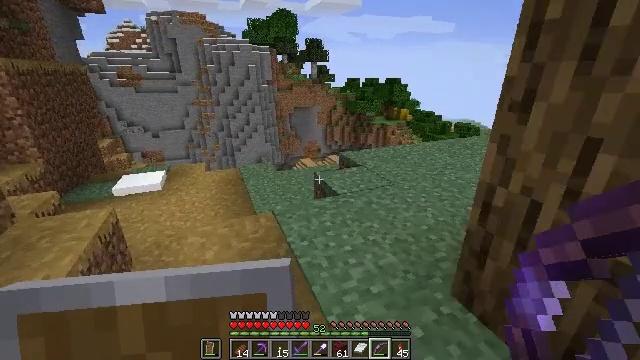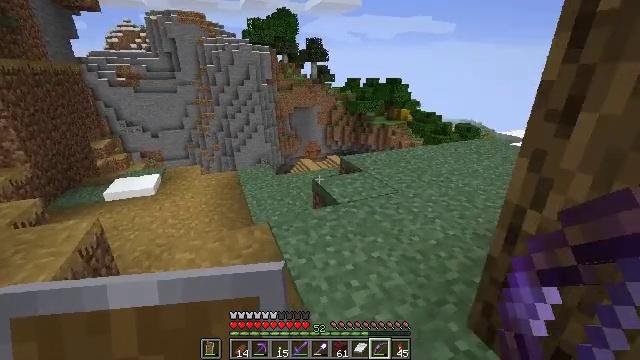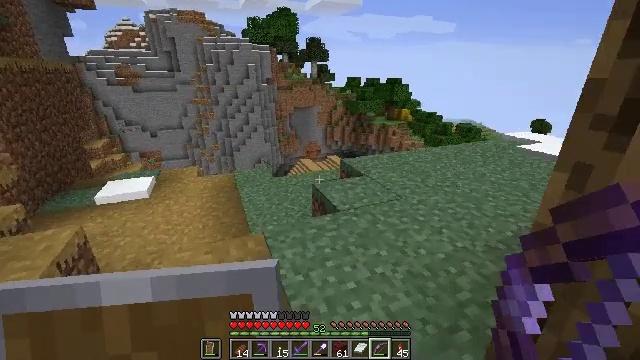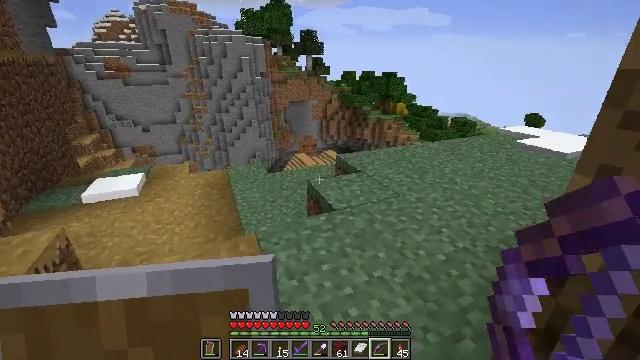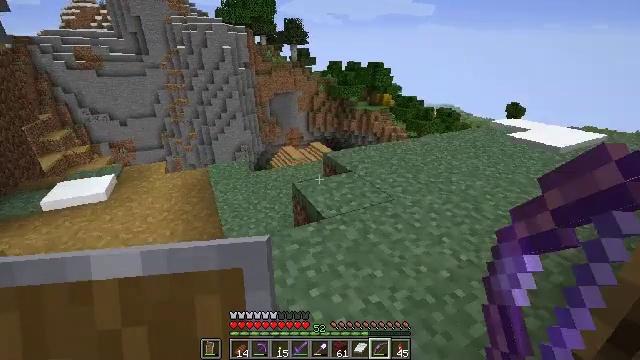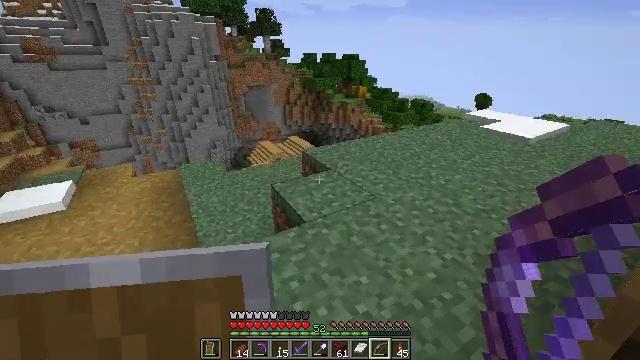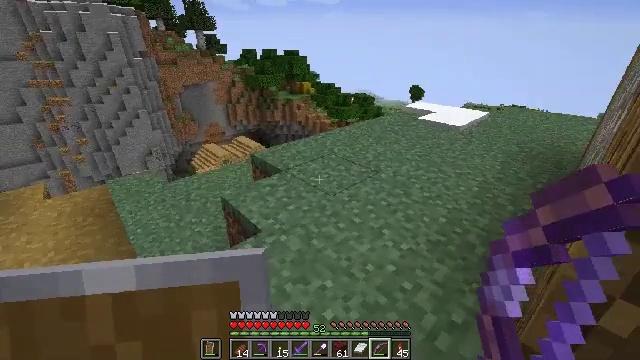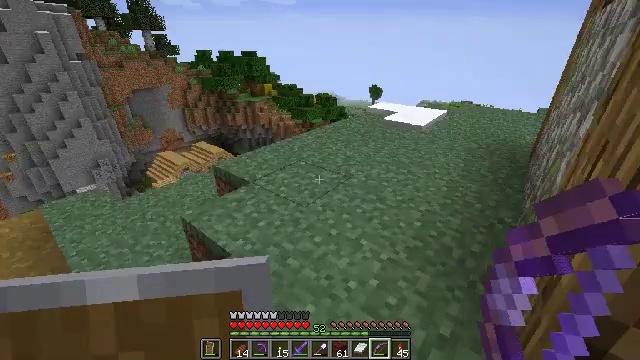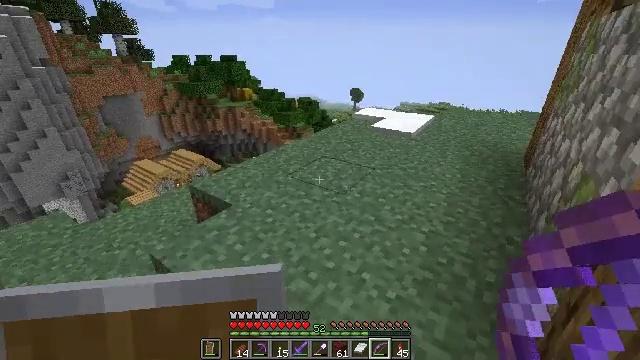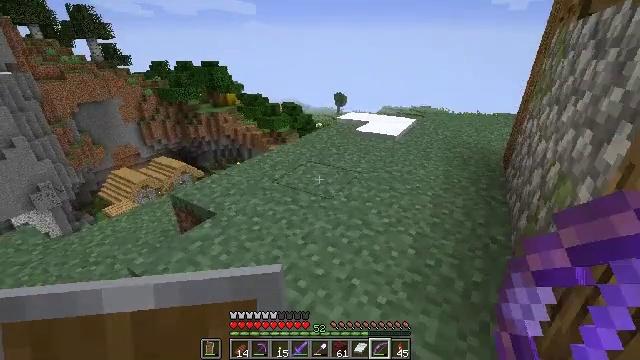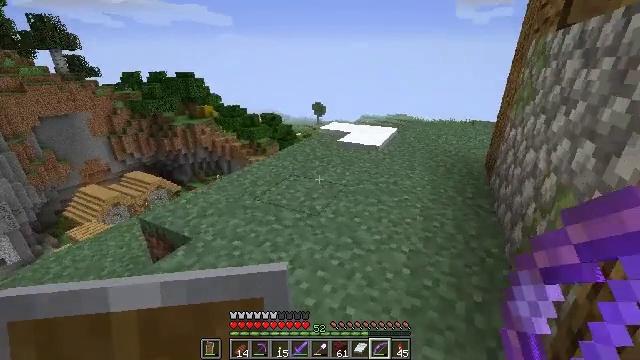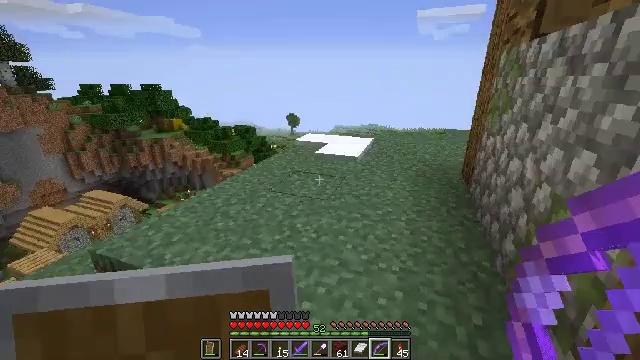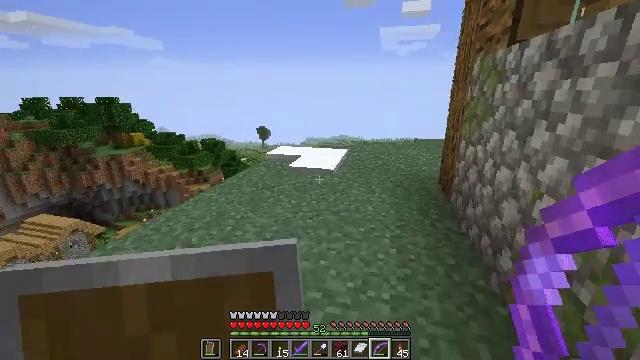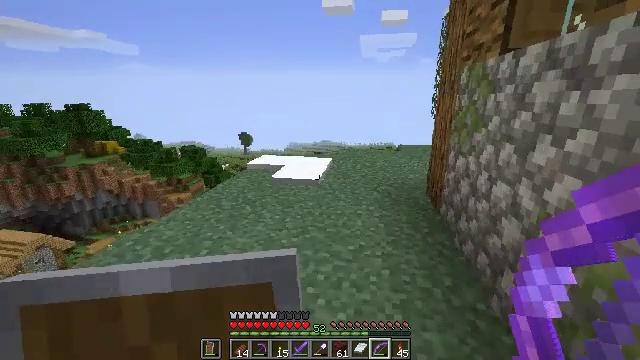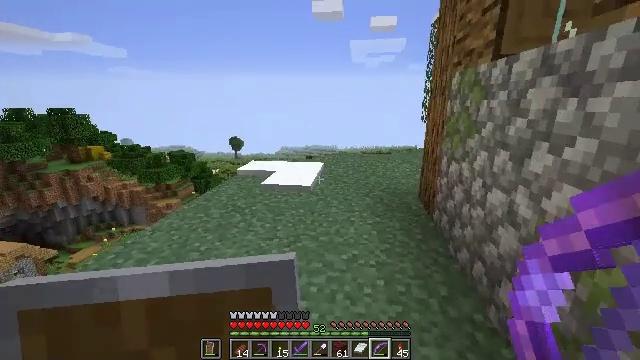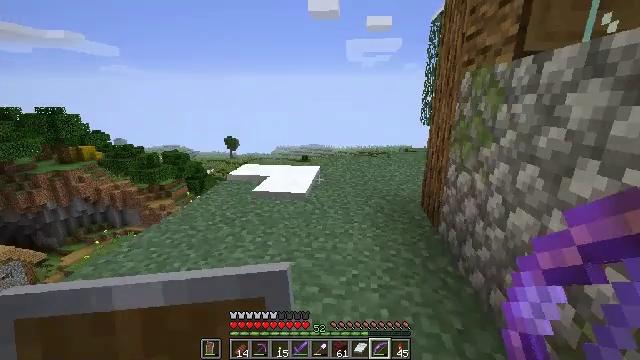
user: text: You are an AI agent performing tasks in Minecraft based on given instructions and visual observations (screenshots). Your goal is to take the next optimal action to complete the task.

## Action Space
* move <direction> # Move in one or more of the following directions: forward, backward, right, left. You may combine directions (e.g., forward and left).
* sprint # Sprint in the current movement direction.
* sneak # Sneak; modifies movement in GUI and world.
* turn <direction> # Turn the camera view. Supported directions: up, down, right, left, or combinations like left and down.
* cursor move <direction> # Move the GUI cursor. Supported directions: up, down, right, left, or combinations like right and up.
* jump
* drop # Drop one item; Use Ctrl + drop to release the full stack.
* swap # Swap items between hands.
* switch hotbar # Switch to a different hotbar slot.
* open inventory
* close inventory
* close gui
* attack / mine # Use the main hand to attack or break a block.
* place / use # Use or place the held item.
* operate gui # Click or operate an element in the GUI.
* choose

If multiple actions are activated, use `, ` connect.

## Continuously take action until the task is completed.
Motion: motion action
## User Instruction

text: Break the bell in the village.
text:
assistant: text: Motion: move forward
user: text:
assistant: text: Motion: move forward
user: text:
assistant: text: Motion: move forward, turn right and down
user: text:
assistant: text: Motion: move forward, turn right and down
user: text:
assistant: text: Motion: move forward, turn right and down
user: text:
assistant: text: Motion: move forward, turn right
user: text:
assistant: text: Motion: move forward, turn right
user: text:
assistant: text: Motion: move forward, turn right
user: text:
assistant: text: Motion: move forward, turn right
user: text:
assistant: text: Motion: move forward, turn right and up
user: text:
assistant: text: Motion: move forward, turn right and up
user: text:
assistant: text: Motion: move forward, turn right and up
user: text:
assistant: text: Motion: move forward, turn right and up
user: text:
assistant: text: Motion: move forward, turn right
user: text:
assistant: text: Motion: move forward
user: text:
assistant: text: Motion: move forward
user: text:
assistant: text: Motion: move forward
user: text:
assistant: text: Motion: move forward
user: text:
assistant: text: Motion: move forward
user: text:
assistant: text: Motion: move forward
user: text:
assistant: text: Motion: move forward
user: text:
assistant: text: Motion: move forward
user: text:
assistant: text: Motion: move forward
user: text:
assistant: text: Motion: move forward
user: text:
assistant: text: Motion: move forward
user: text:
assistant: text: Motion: move forward
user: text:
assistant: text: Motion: move forward
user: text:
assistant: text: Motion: move forward
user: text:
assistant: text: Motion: move forward, turn right
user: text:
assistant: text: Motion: move forward, turn right